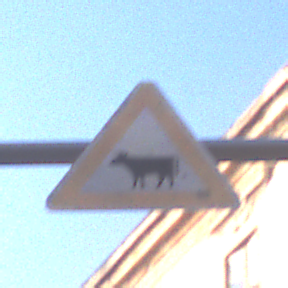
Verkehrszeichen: ViehtriebRechts
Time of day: MorningAfternoon
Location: Outdoor (Urban)
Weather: PartlyCloudy
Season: NotSpecified
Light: Natural